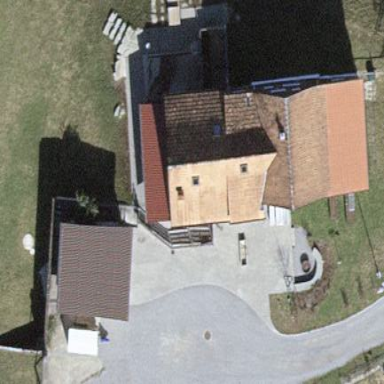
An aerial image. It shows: Simple and straightforward house.